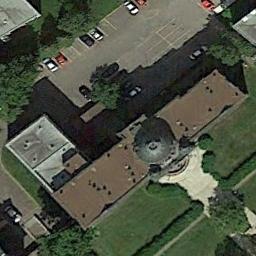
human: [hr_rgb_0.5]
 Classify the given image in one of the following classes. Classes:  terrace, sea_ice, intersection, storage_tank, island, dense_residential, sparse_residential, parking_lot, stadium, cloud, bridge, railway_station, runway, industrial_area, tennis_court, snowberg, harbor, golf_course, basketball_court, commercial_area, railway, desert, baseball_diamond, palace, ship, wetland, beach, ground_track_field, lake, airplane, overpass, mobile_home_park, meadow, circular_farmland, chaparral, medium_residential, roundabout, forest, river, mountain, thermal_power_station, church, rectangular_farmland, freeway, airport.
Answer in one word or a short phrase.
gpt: church